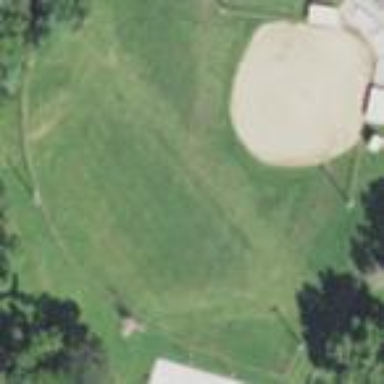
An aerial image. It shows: Baseball pitch for leisure land activities.